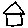
Label: house